Question: How can I run JavaScript function from appropriate web resource with a plugin in CRM2011.
I couldn't find any information on the Internet. Most of the resources describes how to trigger plugin from JS, but not opposite.
Here's JS code taht is copying the notes to the description field.
When save is clicked. you can see that the data is correctly display in a description field. However if you press save and close and open form again the description field will be empty.
I thought that the reason for that is that the JS executed after safe event but later tests descovered that it's false. Could someone point out an error in this JS code which cause that data is not saving?
Or give a suggestion how's write a plugin which is retrieving data from related entity and writes it into field in the form. thanx

'''
function copyNotes()
{
// CLEAR DESCRIPTION FIELD
alert("JS");
Xrm.Page.getAttribute("description").setValue('');
// GET ID OF THE CASE AND CLEAN IT AND GET URL for oData stuff
//THEN CALL RETRIEVE FUNCTION
var caseID = Xrm.Page.data.entity.getId();
caseID = caseID.replace('{', '').replace('}', '');
var oDataPath = Xrm.Page.context.getServerUrl() + "/xrmservices/2011/organizationdata.svc";
ODataPath = Xrm.Page.context.getServerUrl() + "/XRMServices/2011/OrganizationData.svc";
retrieveRecord(caseID);
}
// CREATE AN HTTP REQUEST AND SEND IT
function retrieveRecord(Id) {
var retrieveReq = new XMLHttpRequest();
retrieveReq.open("GET", ODataPath + "/AnnotationSet?$filter=ObjectId/Id" + " eq (guid'" + Id + "')", true);
retrieveReq.setRequestHeader("Accept", "application/json");
retrieveReq.setRequestHeader("Content-Type", "application/json; charset=utf-8");
retrieveReq.onreadystatechange = function() {
// THIS HANDLES A CALLBACK
retrieveReqCallBack(this);
};
retrieveReq.send();
}
function retrieveReqCallBack(retrieveReq) {
if (retrieveReq.readyState == 4 /* complete */ )
{
if (retrieveReq.status == 200) {
//Success
var retrieved = this.parent.JSON.parse(retrieveReq.responseText).d;
// ITERATE THROUGH THE NOTES FOR THIS CASE
for (var i = 0; i < retrieved.results.length; i++) {
// IF IS AN EMPTY FIELD ADD 'case details:'
if (Xrm.Page.getAttribute("description").getValue() == null || Xrm.Page.getAttribute("description").getValue() == 'null') {
Xrm.Page.getAttribute("description").setValue('Case details:');
}
// BOF PARSE DATE
var date = retrieved.results[i].CreatedOn;
date = new Date(parseInt(date.replace("/Date(", "").replace(")/", ""), 10));
// EOF PARSE DATE
var newtext = "--------------------
" + "Created by: " + retrieved.results[i].CreatedBy.Name + " - " + date + "
" + retrieved.results[i].NoteText + "
--------------------
";
var text = Xrm.Page.getAttribute("description").getValue() + "
" + newtext;
Xrm.Page.getAttribute("description").setValue(text);
}
}
}
}
'''
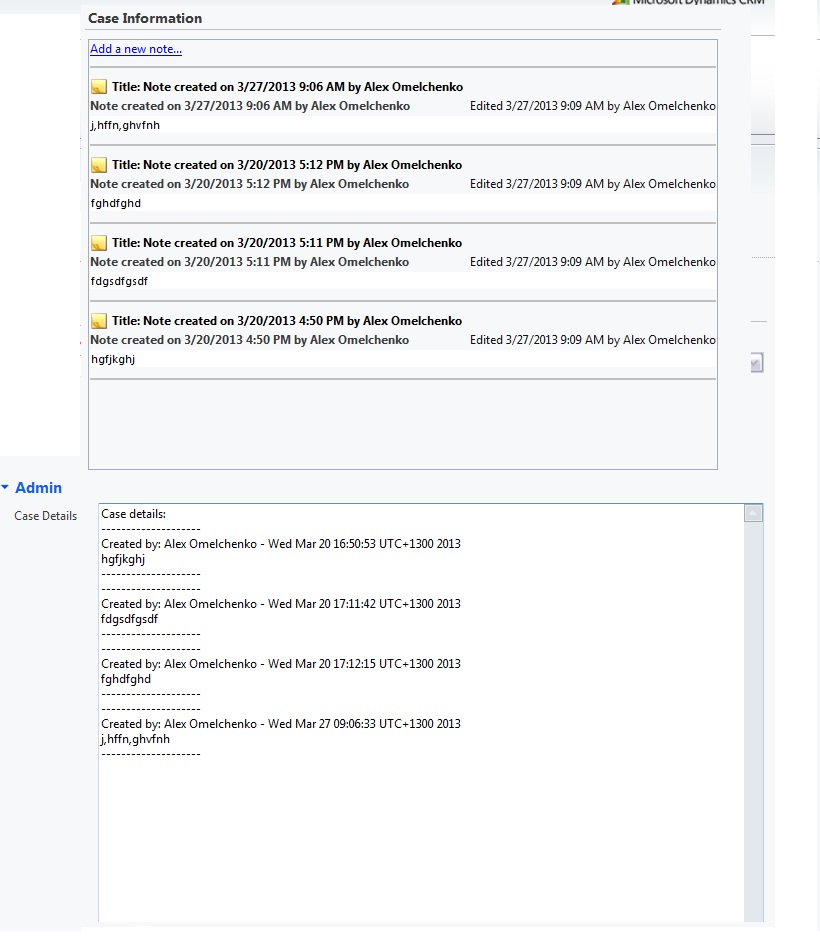
Answer: There is no supported way to call back to the client from the server from within the plugin. I'm also not aware of any unsupported way.
I don't think this question even makes sense. Plugin's only trigger when there has been a CRUD operation of some sort. Any CRUD operation triggered by the GUI will result in a refresh of the entity any way. You could perform an update via javascript and an Odata call, but then once the plugin has finished, you can run whatever javascript you'd like to run.